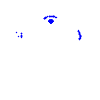
Particle: electron